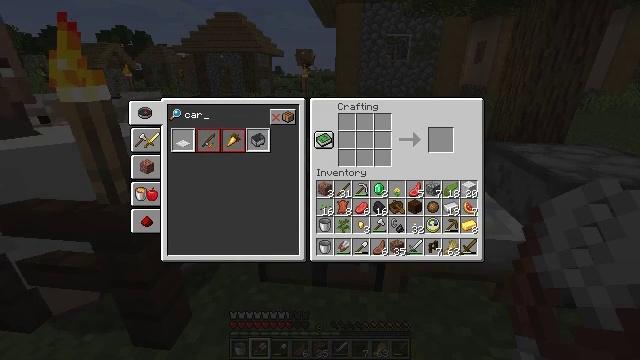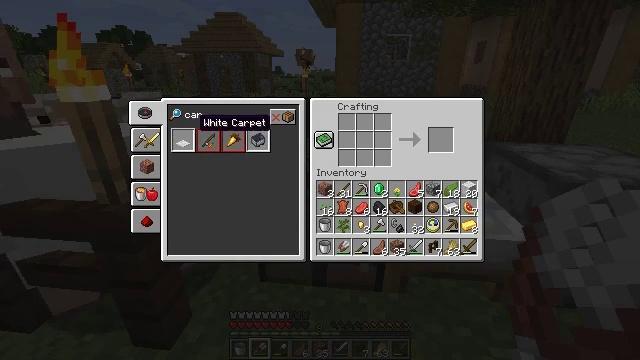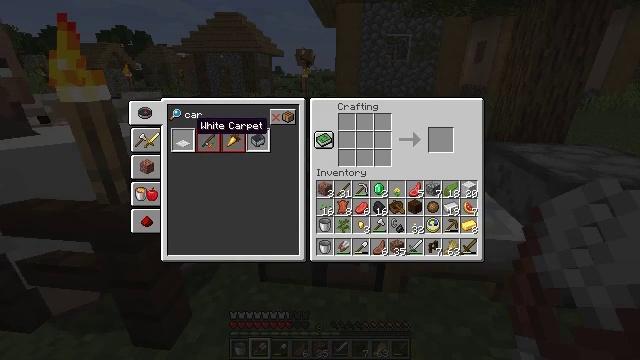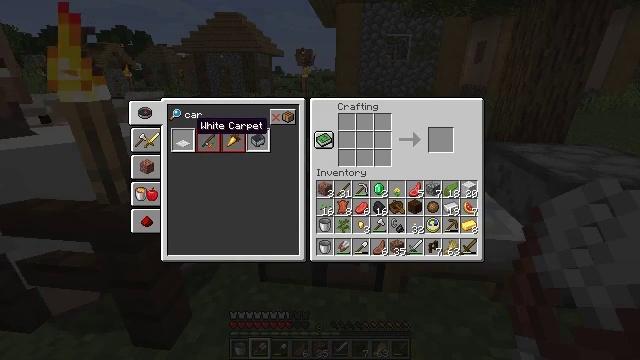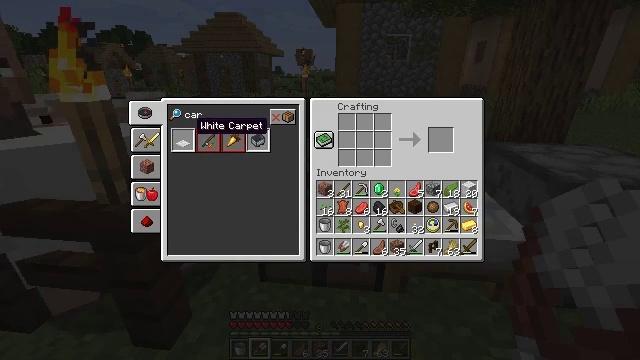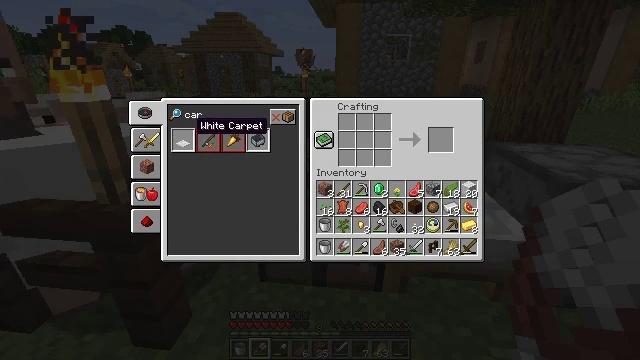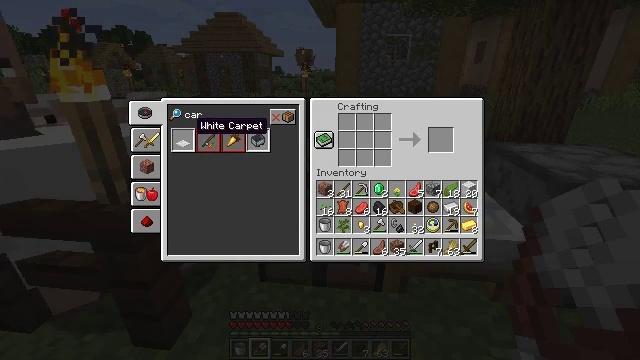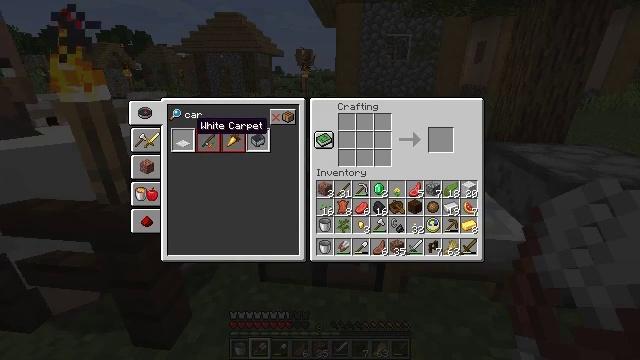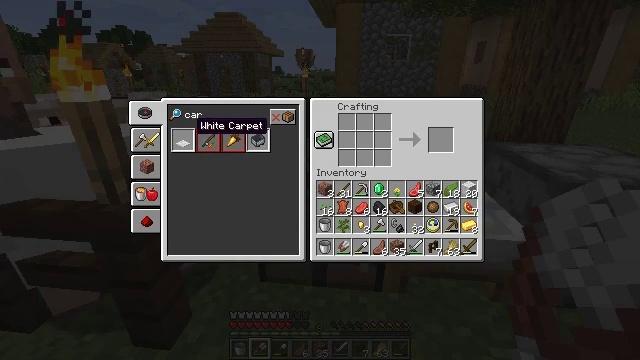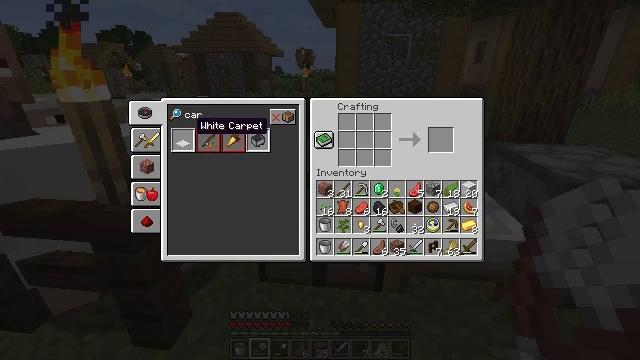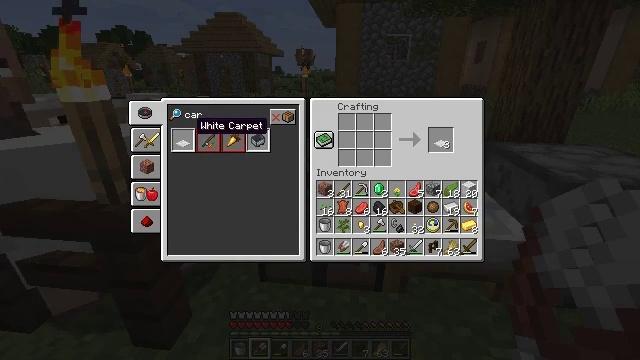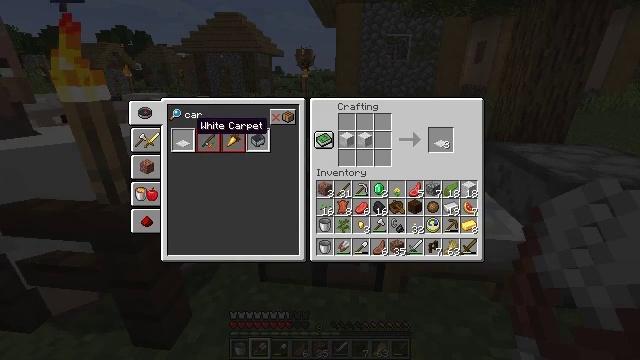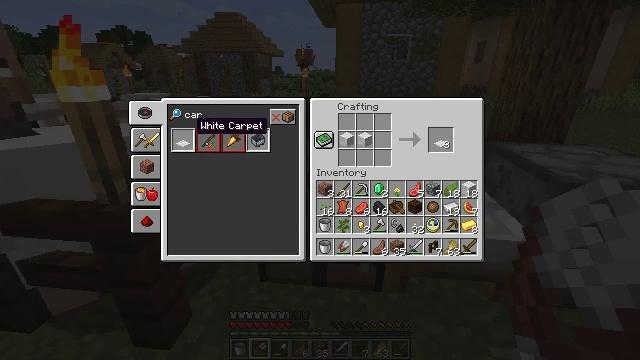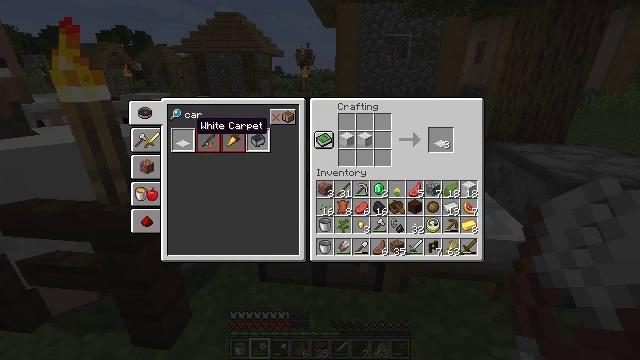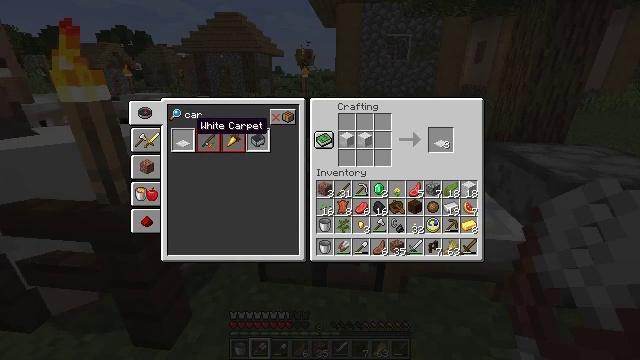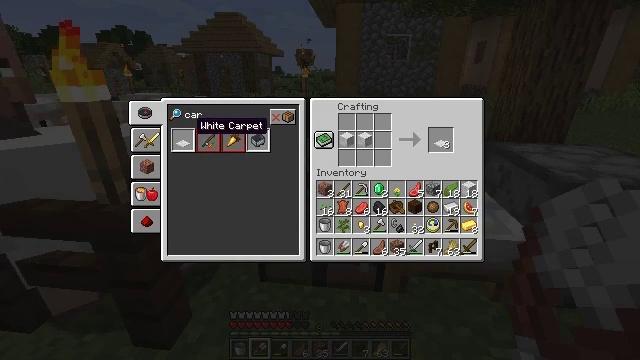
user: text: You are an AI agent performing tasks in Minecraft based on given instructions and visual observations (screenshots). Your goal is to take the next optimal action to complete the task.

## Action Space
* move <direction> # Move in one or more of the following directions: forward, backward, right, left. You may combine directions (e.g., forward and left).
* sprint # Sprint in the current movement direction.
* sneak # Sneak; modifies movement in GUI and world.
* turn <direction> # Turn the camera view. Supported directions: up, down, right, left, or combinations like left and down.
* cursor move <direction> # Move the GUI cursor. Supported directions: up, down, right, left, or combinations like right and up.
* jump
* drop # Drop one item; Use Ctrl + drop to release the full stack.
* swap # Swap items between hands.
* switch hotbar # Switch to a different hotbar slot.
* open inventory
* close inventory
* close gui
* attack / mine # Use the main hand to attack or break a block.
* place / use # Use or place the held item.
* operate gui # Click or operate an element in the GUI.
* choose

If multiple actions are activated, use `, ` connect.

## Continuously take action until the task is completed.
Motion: motion action
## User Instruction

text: Open the crafting table to craft a white carpet.
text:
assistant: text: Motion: turn down
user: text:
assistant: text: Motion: no_op
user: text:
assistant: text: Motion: no_op
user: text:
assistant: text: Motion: no_op
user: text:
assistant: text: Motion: attack / mine
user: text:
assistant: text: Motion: attack / mine
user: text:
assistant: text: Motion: no_op
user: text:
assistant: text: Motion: no_op
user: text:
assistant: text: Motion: no_op
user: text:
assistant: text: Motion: no_op
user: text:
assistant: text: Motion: no_op
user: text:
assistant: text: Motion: no_op
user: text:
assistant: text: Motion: no_op
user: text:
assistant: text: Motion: no_op
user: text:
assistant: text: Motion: no_op
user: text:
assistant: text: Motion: no_op
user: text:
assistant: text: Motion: no_op
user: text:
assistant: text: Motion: no_op
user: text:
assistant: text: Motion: no_op
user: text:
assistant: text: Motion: no_op
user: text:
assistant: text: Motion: no_op
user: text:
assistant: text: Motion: no_op
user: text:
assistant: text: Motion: no_op
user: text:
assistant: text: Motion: no_op
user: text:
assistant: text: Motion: no_op
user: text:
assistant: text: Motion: no_op
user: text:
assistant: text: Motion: no_op
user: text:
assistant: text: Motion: no_op
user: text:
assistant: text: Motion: no_op
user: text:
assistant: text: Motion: no_op